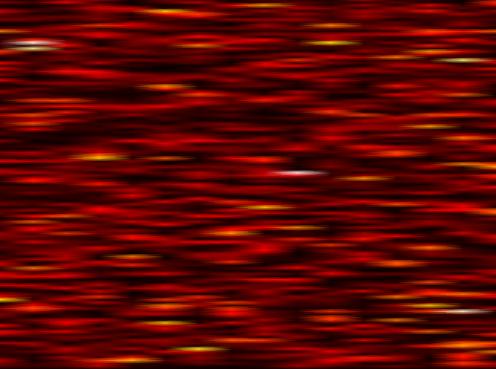
Label: FBMC